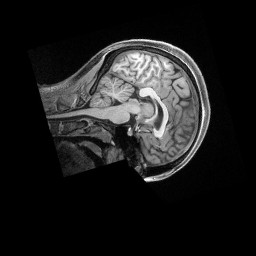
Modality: T1w
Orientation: sagittal
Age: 18
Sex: female
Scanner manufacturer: siemens
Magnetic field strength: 3 T
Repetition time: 2.5 s
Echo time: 0.00296 s